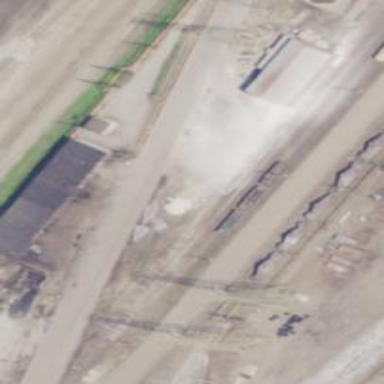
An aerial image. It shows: Abandoned railway spur.